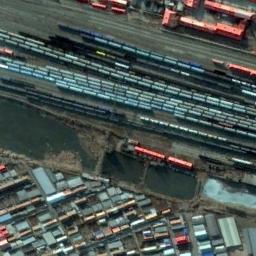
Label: railway